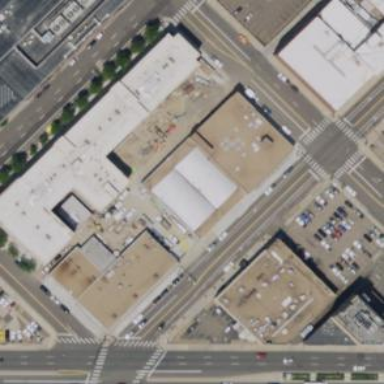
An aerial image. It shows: Brown commercial building.